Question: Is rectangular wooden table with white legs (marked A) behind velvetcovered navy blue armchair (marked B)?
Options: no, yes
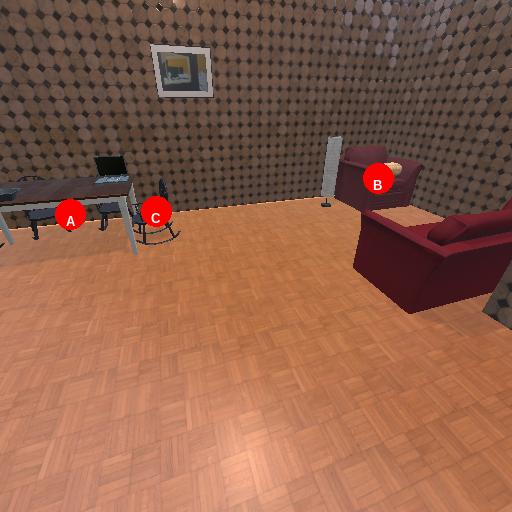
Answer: no